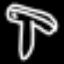
Label: mushroom